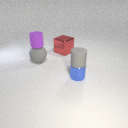
large gray rubber sphere below small purple rubber cylinder